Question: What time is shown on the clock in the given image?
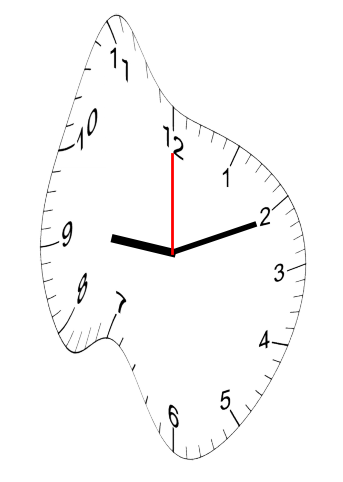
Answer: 09:11:00